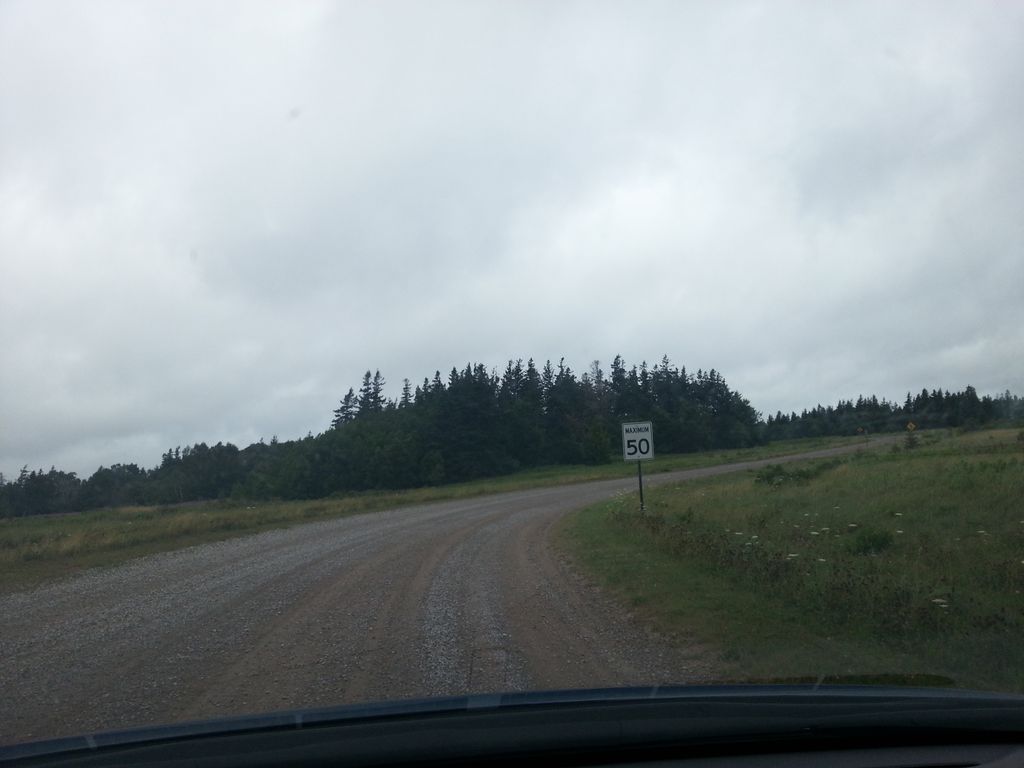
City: charlottetown